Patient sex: M
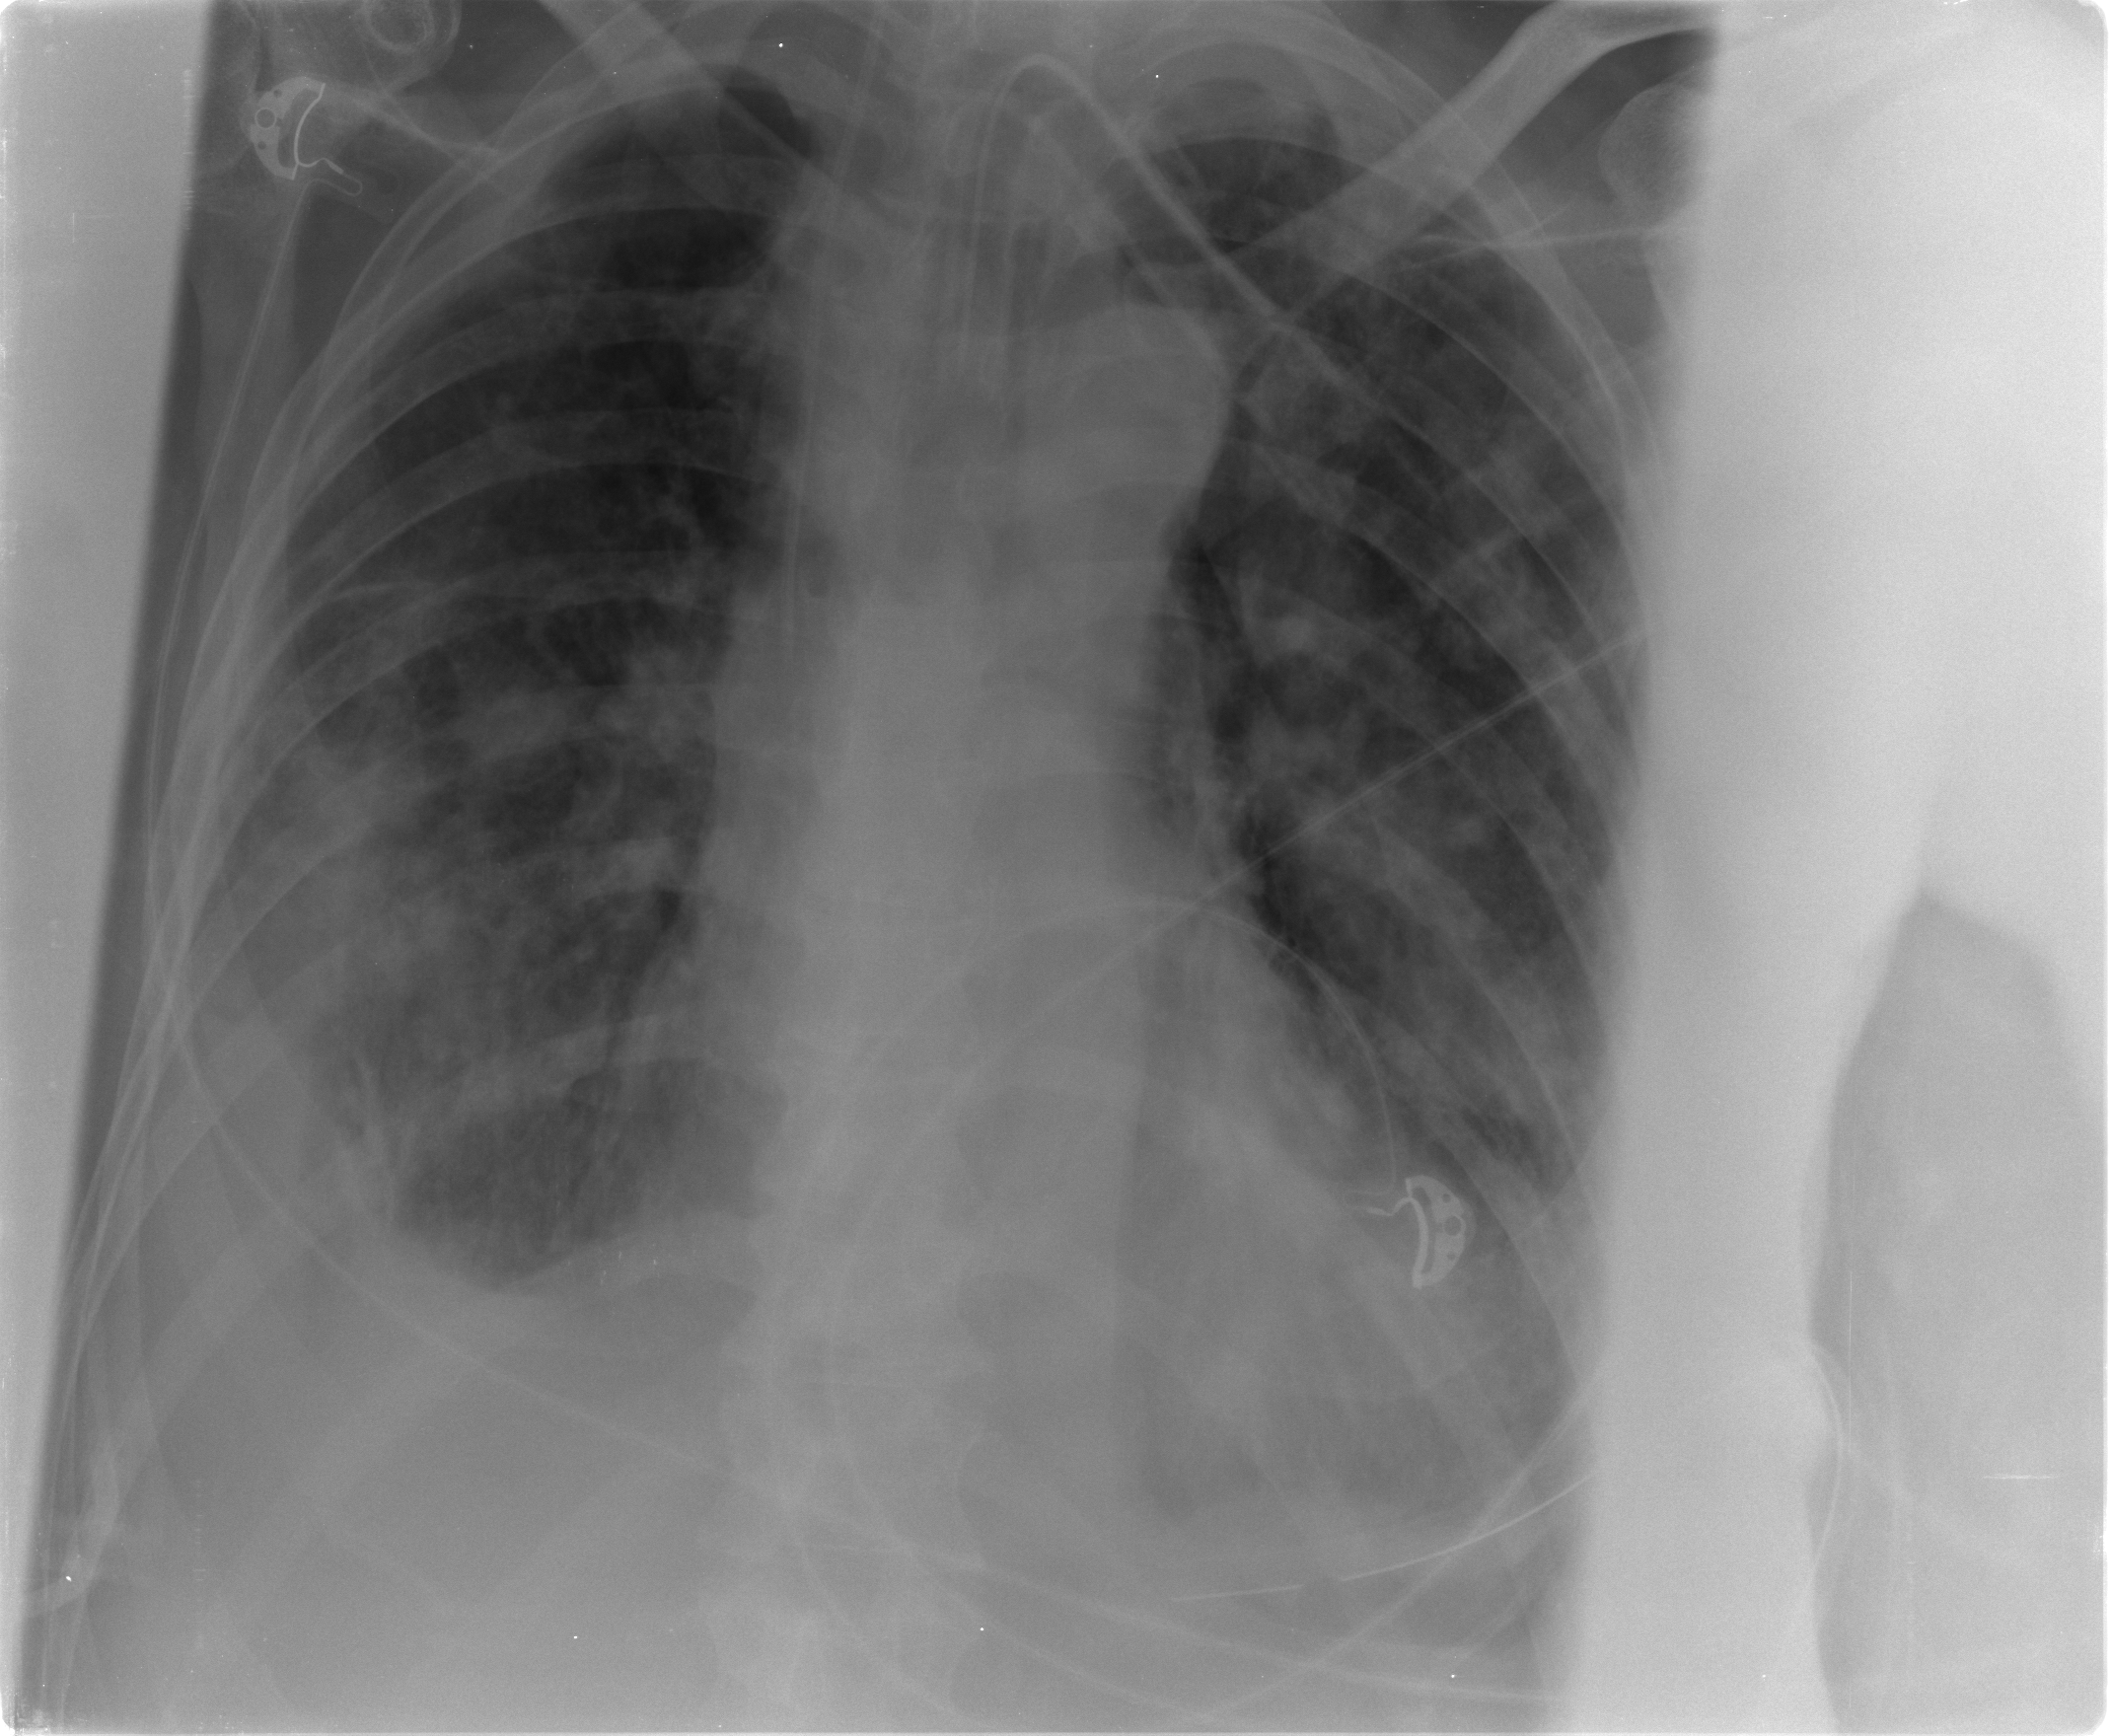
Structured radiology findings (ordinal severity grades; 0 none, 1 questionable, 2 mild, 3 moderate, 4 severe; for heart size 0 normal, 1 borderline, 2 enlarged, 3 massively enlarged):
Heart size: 0
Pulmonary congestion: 3
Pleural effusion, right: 3
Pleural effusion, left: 2
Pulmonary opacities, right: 3
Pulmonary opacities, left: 3
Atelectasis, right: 3
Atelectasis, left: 2